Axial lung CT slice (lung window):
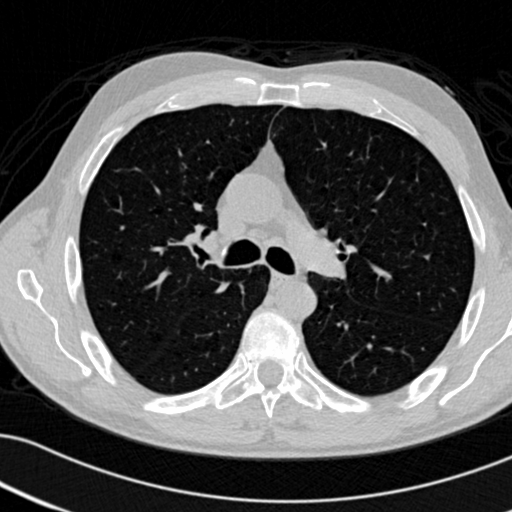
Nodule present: no